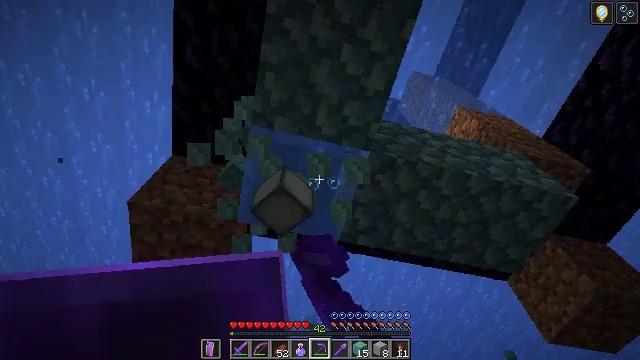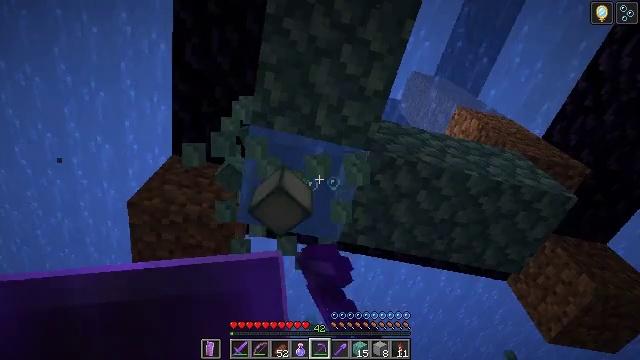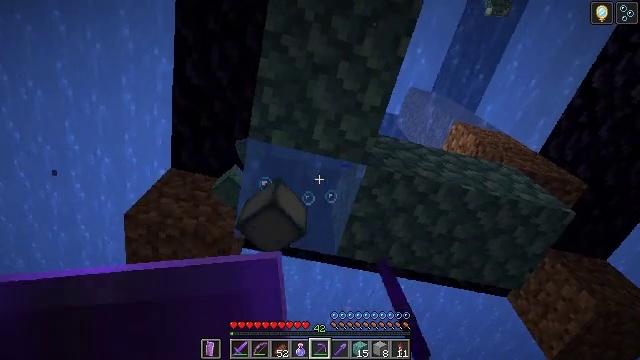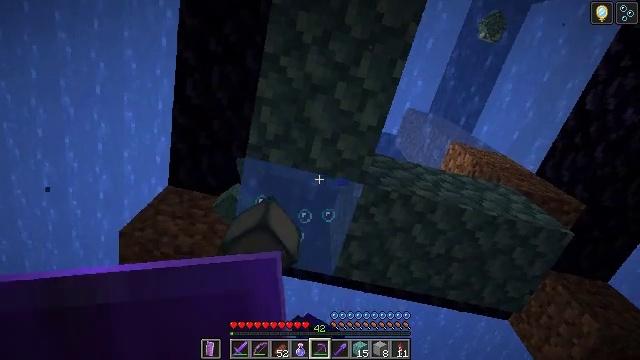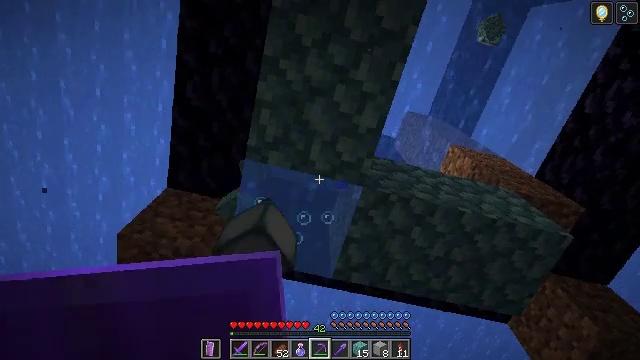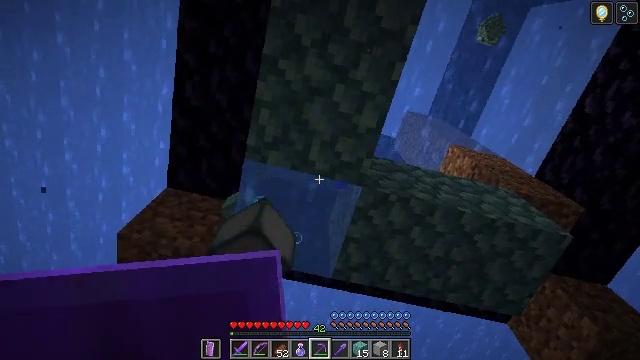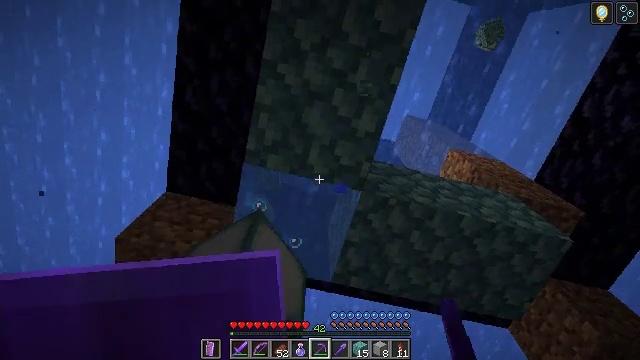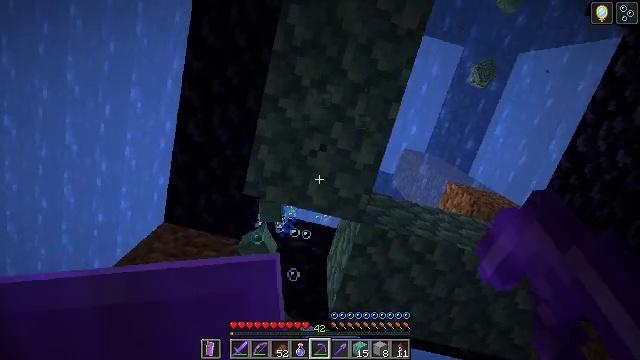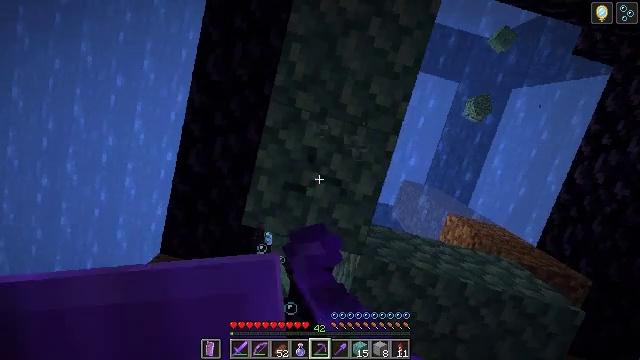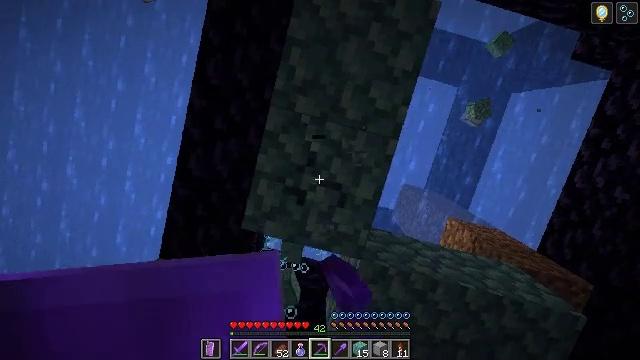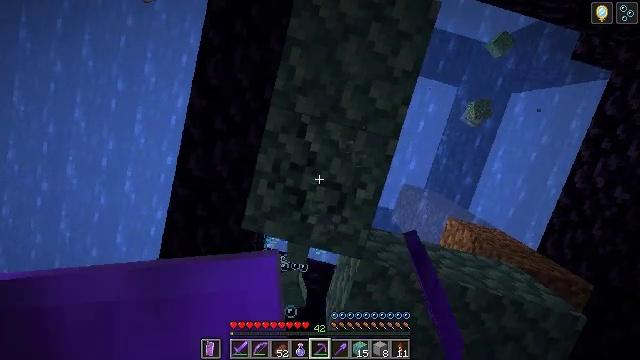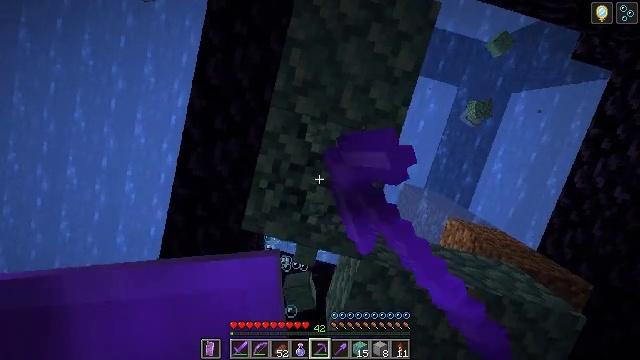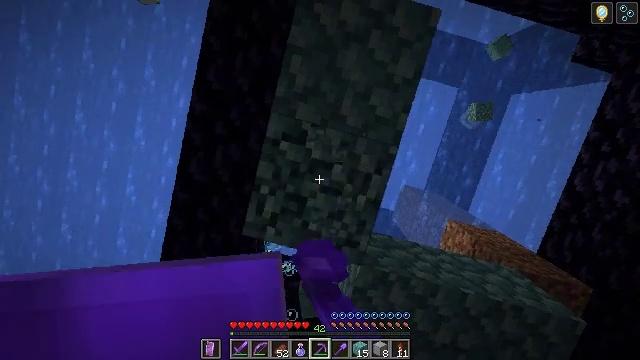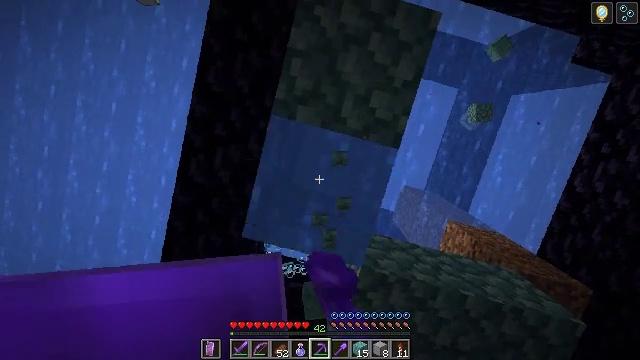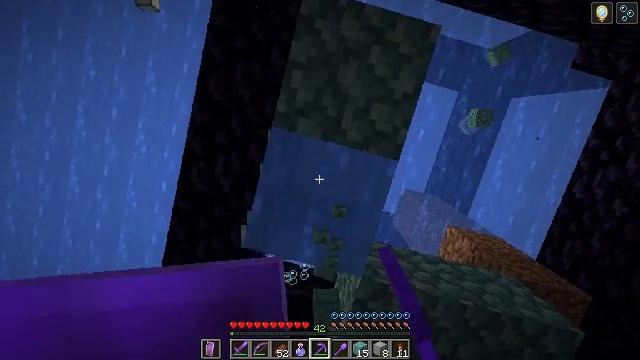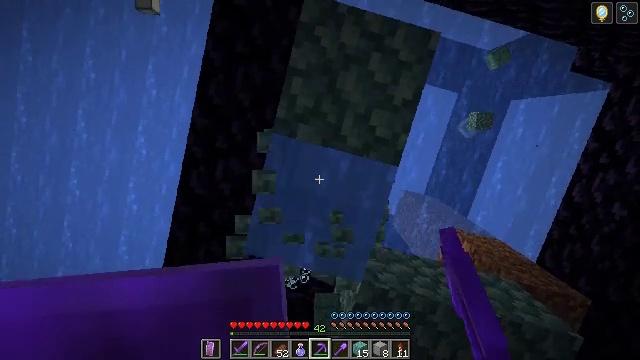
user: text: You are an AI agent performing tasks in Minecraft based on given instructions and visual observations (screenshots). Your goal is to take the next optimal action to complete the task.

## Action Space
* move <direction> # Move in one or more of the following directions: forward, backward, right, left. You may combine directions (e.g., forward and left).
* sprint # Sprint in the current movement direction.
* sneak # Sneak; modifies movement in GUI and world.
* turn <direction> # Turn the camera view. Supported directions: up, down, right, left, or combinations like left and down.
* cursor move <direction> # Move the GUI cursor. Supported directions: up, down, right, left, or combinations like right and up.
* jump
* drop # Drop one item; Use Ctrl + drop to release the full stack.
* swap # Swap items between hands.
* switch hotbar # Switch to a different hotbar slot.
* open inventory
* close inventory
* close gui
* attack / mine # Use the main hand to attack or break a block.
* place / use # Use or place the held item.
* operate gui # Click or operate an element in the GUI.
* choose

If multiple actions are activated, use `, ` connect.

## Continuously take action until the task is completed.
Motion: motion action
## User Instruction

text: Mine the prismarine in an ocean monument.
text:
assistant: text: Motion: attack / mine
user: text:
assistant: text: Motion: turn up, attack / mine
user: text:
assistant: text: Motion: turn up, attack / mine
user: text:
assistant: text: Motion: attack / mine
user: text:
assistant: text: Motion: attack / mine
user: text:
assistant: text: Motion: attack / mine
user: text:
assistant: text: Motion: turn up, attack / mine
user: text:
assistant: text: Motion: turn up, attack / mine
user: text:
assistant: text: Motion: attack / mine
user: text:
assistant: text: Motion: attack / mine
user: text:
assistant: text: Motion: move back, attack / mine
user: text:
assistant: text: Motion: move back, attack / mine
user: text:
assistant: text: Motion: move back, attack / mine
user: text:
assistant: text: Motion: move back, attack / mine
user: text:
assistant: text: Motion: attack / mine
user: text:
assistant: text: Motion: attack / mine
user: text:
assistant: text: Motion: attack / mine
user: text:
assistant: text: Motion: move right, attack / mine
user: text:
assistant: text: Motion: move right, attack / mine
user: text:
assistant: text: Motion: move back and move right, attack / mine
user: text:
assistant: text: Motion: move back and move right, attack / mine
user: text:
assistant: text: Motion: move back, attack / mine
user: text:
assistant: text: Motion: move back, attack / mine
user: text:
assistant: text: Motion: move back, attack / mine
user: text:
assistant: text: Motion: attack / mine
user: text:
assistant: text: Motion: attack / mine
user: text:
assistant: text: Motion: attack / mine
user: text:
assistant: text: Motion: attack / mine
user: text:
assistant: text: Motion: attack / mine
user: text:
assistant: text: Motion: attack / mine